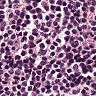
Metastatic tissue present: no